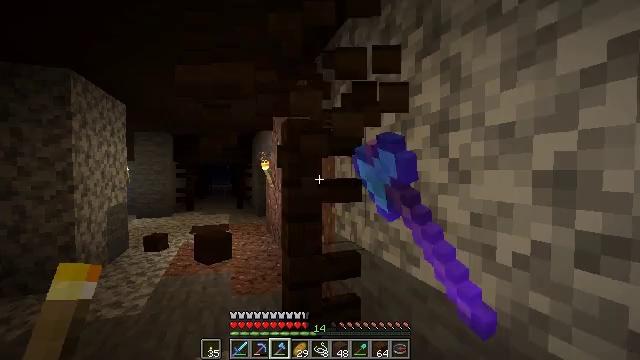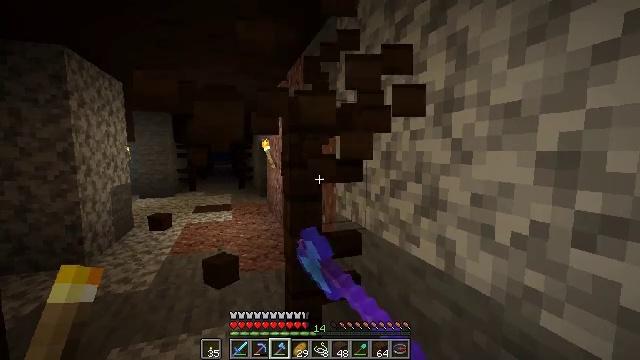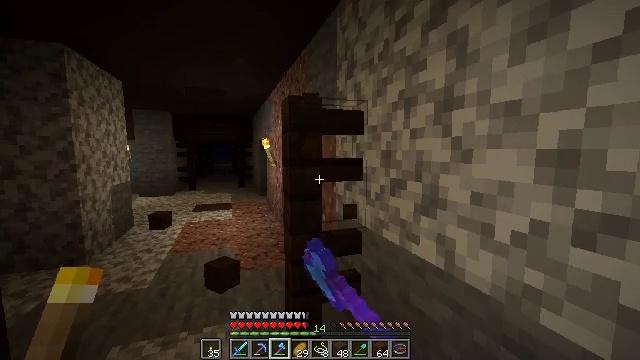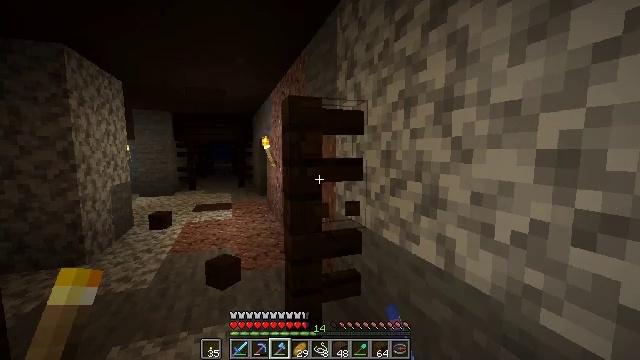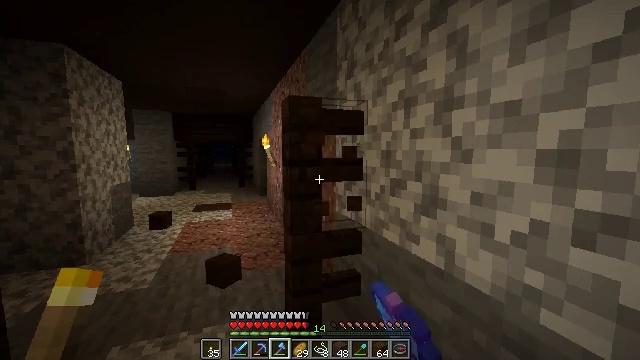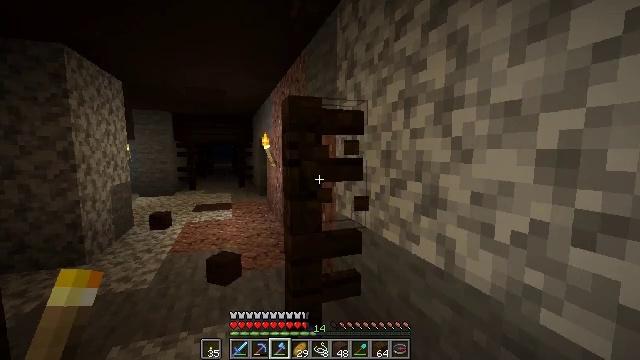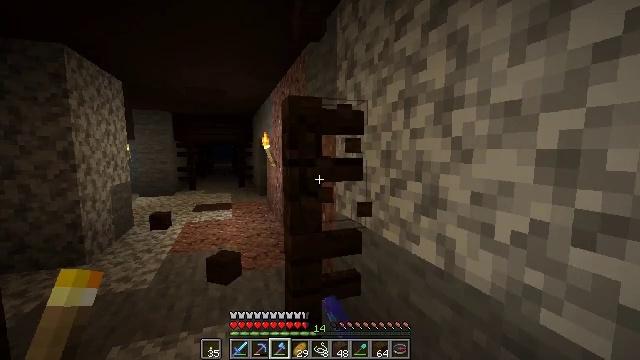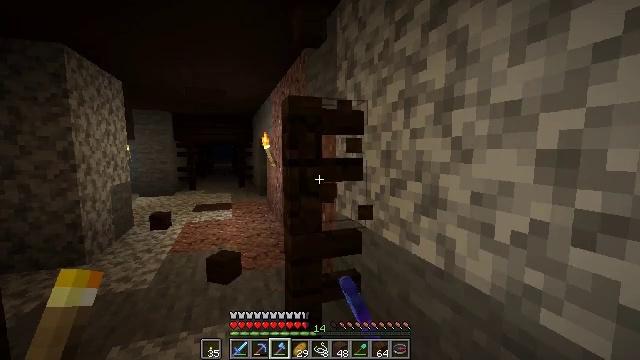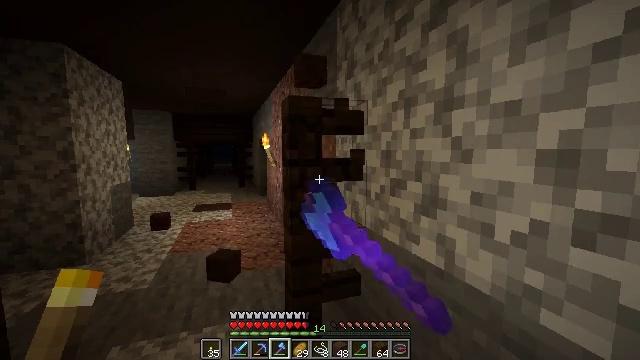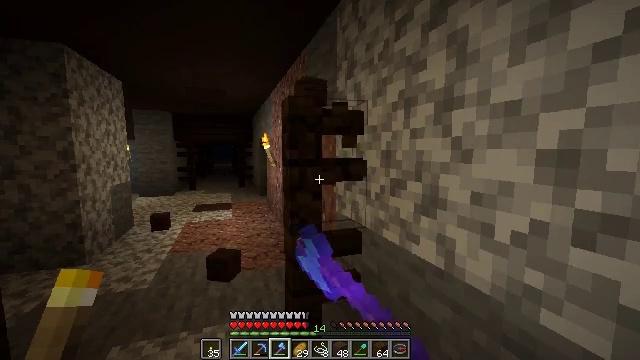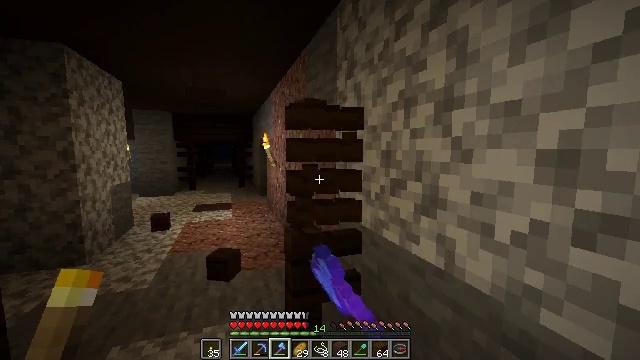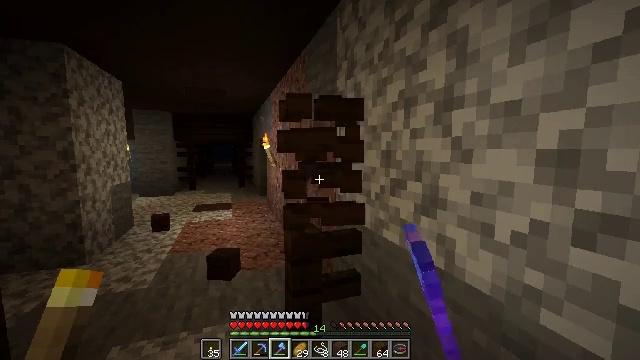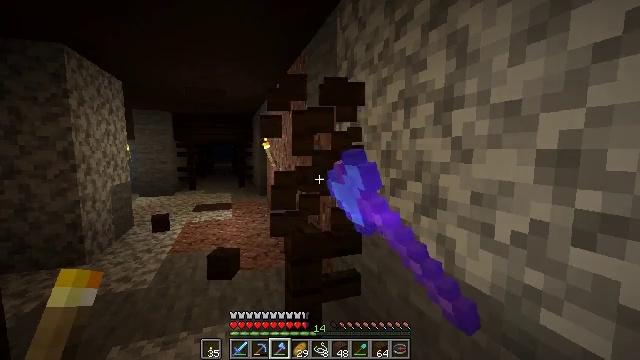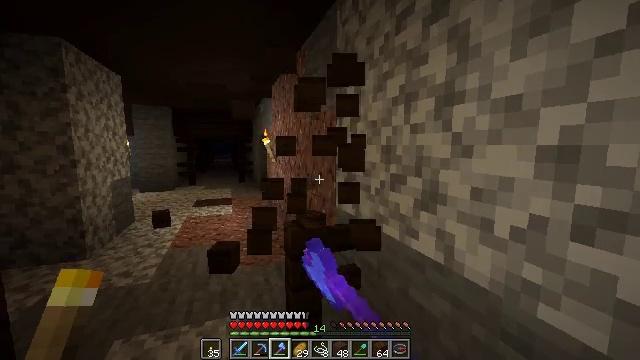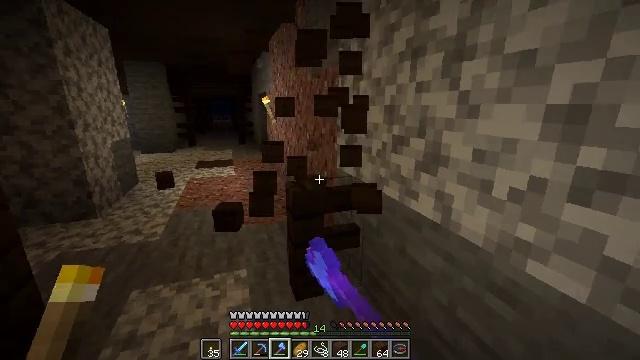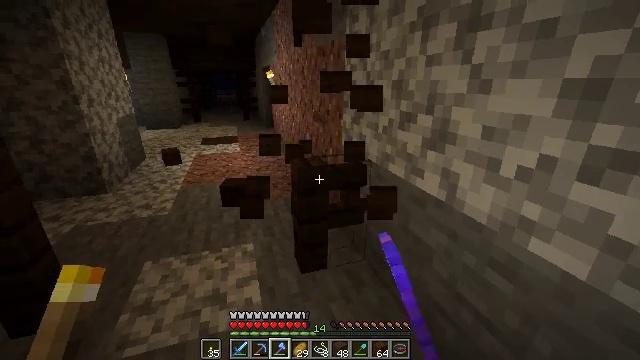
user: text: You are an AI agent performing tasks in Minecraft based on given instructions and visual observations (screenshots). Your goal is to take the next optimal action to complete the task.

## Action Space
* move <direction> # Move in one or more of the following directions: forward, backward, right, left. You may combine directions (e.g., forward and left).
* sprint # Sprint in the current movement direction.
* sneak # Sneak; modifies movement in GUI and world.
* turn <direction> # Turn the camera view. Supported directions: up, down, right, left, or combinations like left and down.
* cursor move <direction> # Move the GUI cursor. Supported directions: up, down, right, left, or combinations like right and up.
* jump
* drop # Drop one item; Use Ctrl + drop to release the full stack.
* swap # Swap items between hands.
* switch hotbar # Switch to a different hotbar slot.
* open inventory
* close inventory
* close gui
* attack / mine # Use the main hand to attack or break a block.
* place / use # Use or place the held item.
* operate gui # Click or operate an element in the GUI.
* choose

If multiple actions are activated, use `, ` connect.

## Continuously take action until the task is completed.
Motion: motion action
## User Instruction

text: Collect the dark oak fence by breaking it.
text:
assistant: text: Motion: turn down, attack / mine
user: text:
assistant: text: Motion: attack / mine
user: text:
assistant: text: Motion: attack / mine
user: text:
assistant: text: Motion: attack / mine
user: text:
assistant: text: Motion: attack / mine
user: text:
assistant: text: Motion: attack / mine
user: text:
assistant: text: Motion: attack / mine
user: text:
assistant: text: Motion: attack / mine
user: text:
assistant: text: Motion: attack / mine
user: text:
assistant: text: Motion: attack / mine
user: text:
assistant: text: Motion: attack / mine
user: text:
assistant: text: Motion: attack / mine
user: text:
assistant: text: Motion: turn down, attack / mine
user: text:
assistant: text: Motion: turn down, attack / mine
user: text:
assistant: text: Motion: turn left and down, attack / mine
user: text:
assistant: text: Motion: attack / mine
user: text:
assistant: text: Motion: attack / mine
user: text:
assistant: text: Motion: attack / mine
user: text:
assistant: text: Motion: attack / mine
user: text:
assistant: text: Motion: attack / mine
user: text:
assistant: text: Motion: attack / mine
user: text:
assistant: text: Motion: attack / mine
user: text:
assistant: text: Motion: attack / mine
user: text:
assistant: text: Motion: attack / mine
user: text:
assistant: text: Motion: attack / mine
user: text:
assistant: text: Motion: move forward, attack / mine
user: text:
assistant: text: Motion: move forward, attack / mine
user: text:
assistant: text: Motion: move forward, turn left
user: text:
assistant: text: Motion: no_op